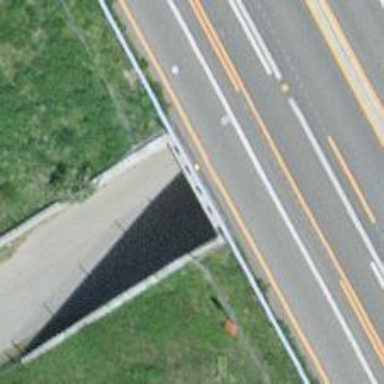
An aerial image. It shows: Unclassified road with asphalt surface passing through tunnel with grade 1 tracktype.